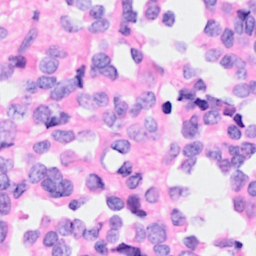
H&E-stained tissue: Breast